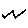
Label: zigzag